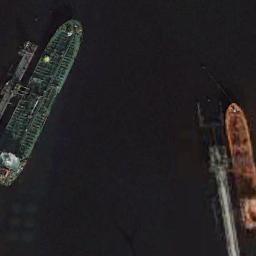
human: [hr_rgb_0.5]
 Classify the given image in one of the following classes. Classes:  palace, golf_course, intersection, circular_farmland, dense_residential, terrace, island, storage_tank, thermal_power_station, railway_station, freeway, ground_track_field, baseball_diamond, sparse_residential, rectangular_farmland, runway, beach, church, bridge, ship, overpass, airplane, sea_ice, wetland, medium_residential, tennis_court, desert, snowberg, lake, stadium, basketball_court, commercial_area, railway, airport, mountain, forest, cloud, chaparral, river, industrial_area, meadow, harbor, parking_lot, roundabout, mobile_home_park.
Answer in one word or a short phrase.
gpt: ship